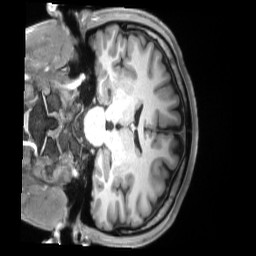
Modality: T1w
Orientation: coronal
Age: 23
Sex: male
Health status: ill
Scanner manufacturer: siemens
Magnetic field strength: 3 T
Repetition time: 2.2 s
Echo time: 0.00157 s